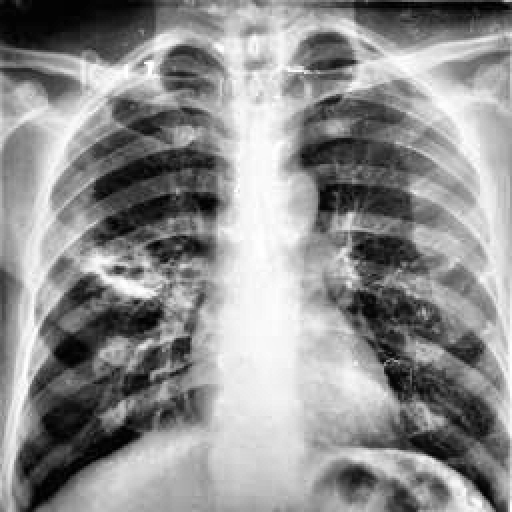
Finding: TUBERCULOSIS